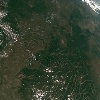
Label: land